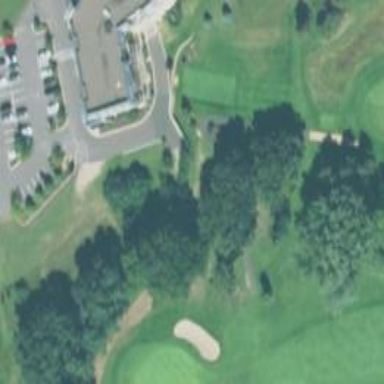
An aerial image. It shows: Path for both road and golf.